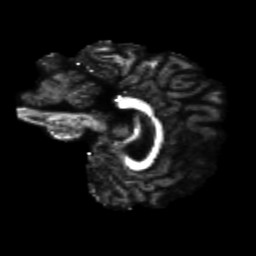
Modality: FA
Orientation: sagittal
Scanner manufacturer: siemens
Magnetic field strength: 3 T
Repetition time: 4.16 s
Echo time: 0.0806 s